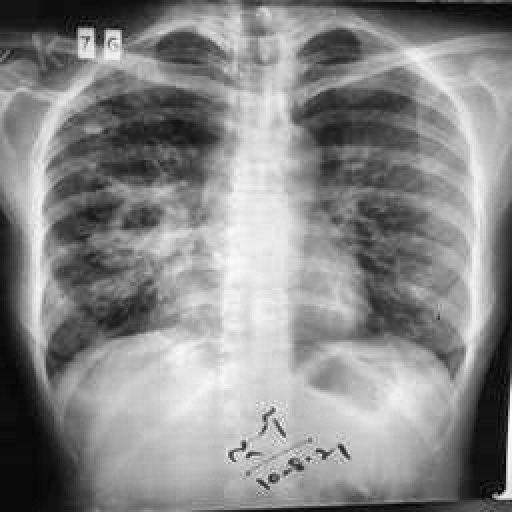
Finding: TUBERCULOSIS